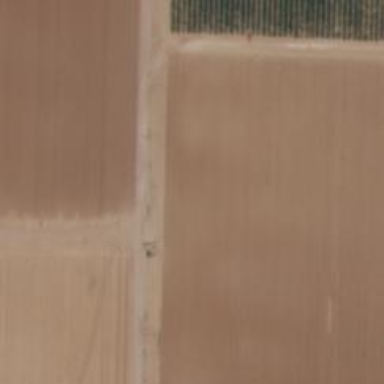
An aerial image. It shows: Irrigation culvert used for service.